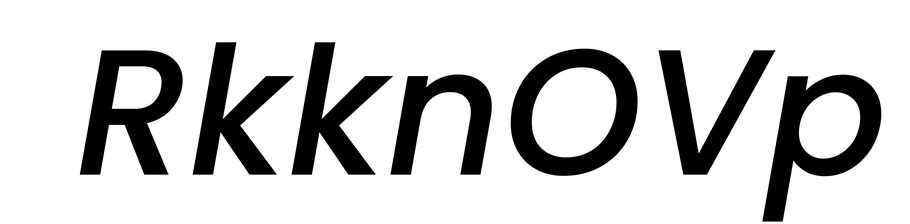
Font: Poppins-MediumItalic